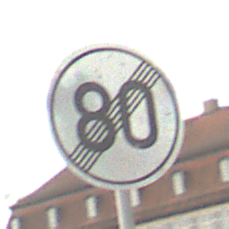
Verkehrszeichen: EndeGeschwindigkeit80
Umgebung: Outdoor, Suburban
Tageszeit: MorningAfternoon
Wetter: Overcast
Licht: Natural
Jahreszeit: NotSpecified
Kontrast: LowContrast